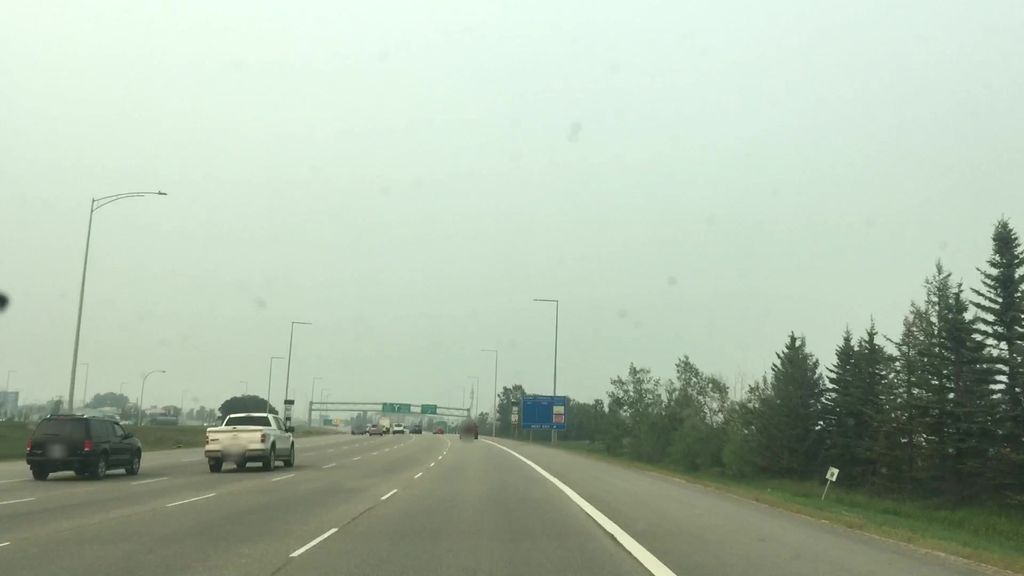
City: edmonton